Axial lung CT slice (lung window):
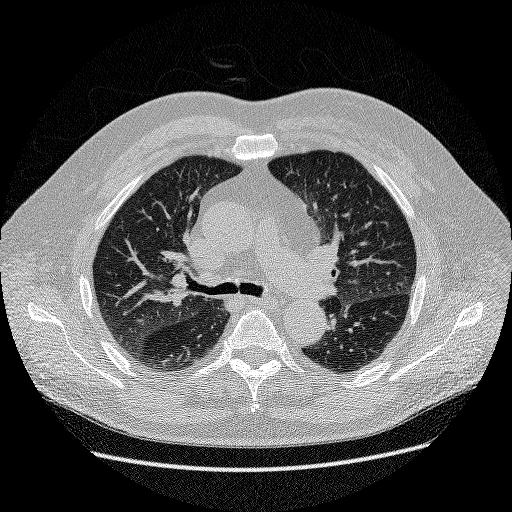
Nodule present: no